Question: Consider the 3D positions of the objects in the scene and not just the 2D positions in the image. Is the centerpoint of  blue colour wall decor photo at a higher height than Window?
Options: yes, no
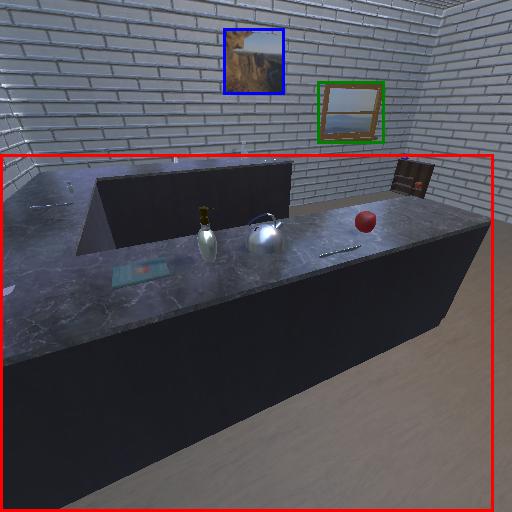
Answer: yes